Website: lowes
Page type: account-selection
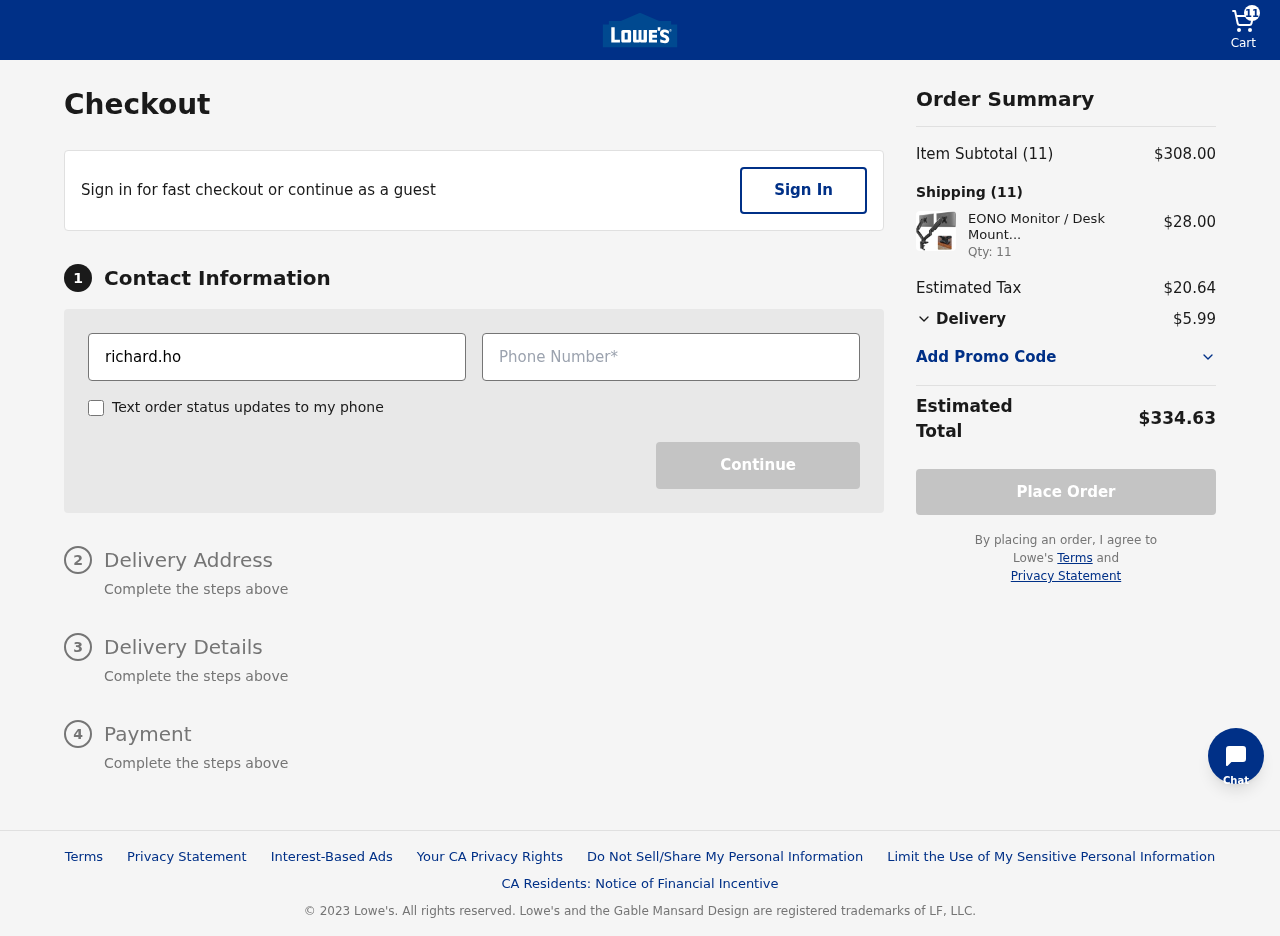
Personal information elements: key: PII_EMAIL
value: richard.howell@yahoo.com
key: PII_PHONE
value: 8806936488
Product elements: key: PRODUCT1_NAME
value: EONO Monitor / Desk Mount with 2 Monitor Arms for 13-27 Inch LCD LED TV Screens with Ergonomic Gas S
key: PRODUCT1_PRICE
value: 28
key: PRODUCT1_QUANTITY
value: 11
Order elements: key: ORDER_NUM_ITEMS
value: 11
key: ORDER_SUBTOTAL
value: $308.00
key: ORDER_TAX
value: $20.64
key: ORDER_SHIPPING_COST
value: $5.99
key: ORDER_TOTAL
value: $334.63